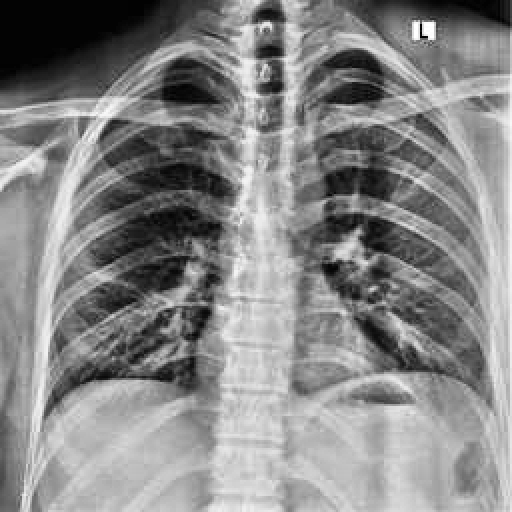
Finding: NORMAL